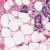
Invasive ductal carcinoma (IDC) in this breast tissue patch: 1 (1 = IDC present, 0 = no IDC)